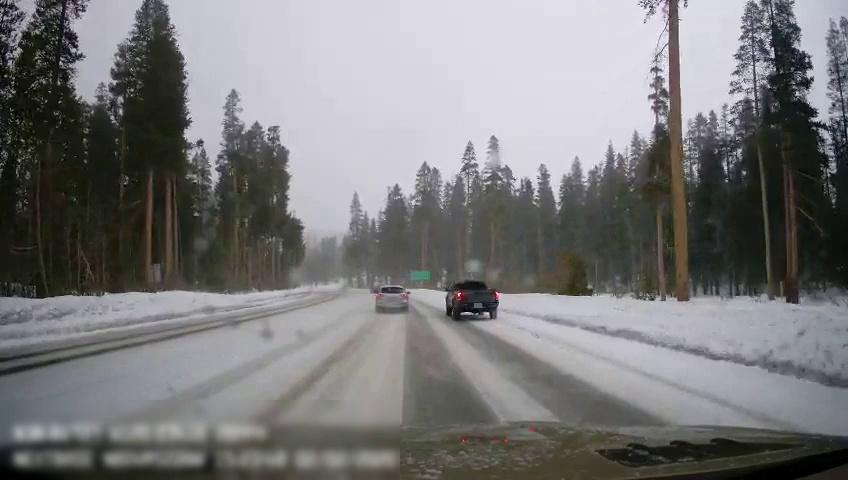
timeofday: Day
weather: Snowy
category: Drivable Space
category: Vehicles | SUV
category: Vehicles | Truck
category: Traffic | Signs